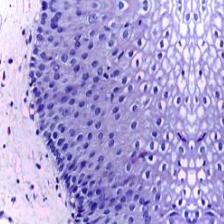
Diagnosis: Normal